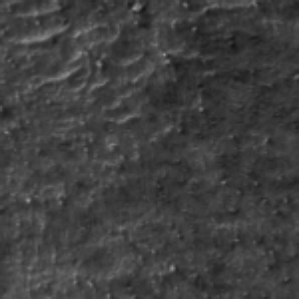
Label: frost